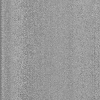
Atmospheric dust classification: dusty